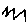
Label: zigzag